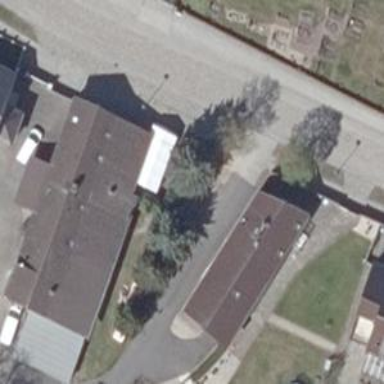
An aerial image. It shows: Detached building with gabled roof.